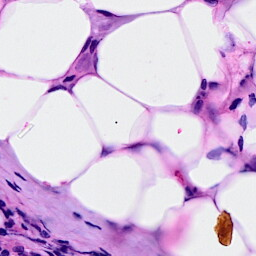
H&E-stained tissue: Breast